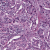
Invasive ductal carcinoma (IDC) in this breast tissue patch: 1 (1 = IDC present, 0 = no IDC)